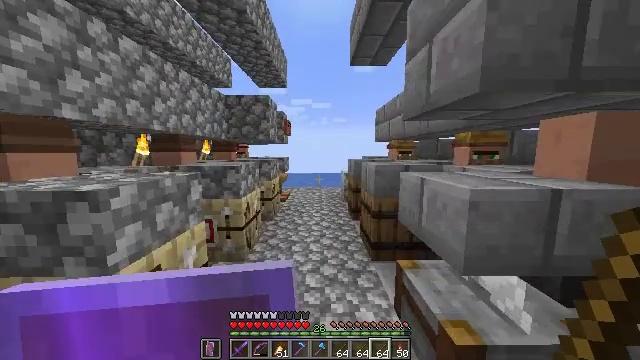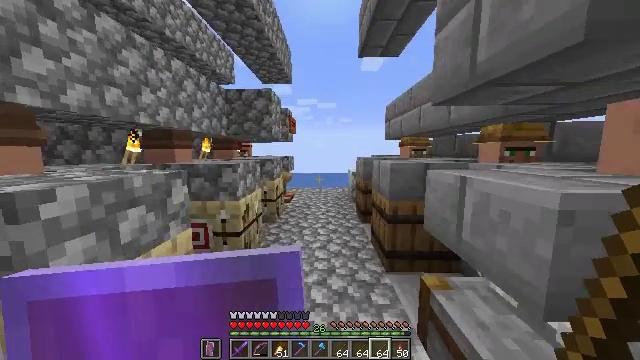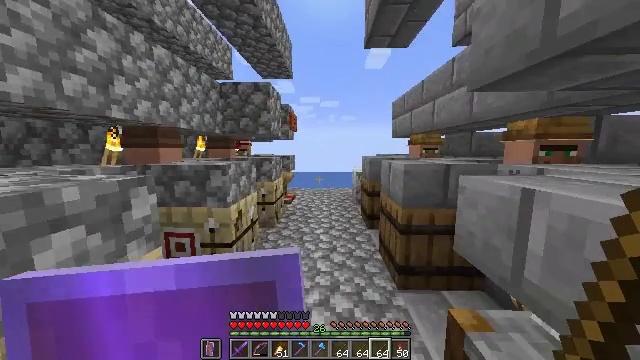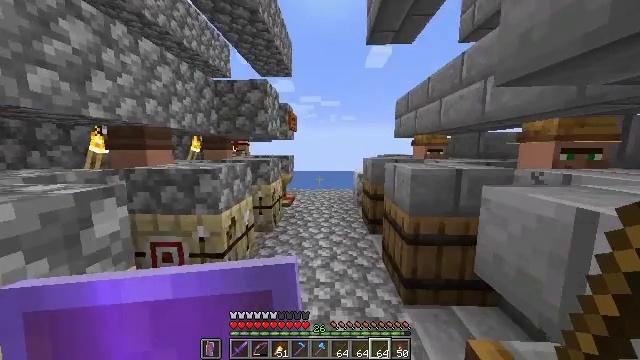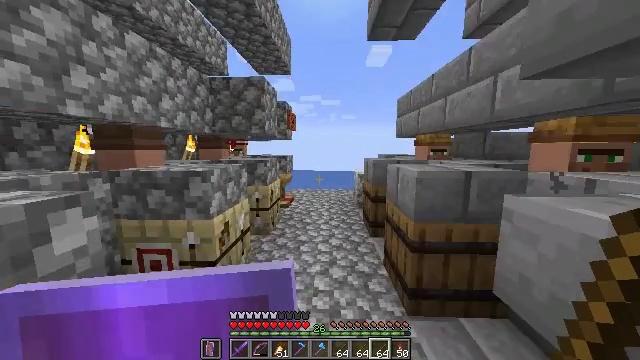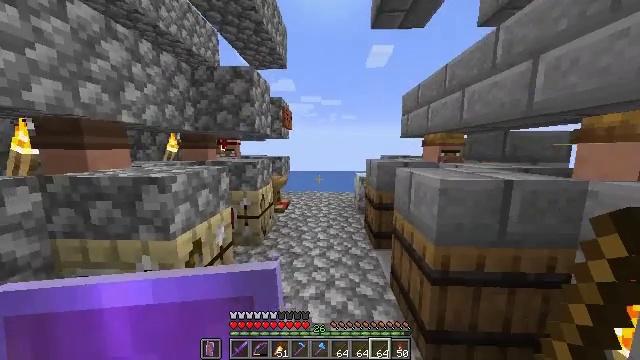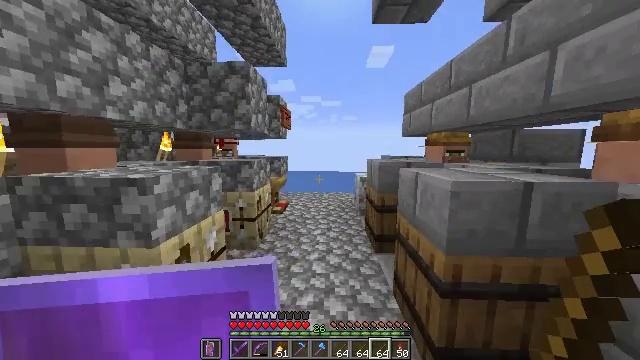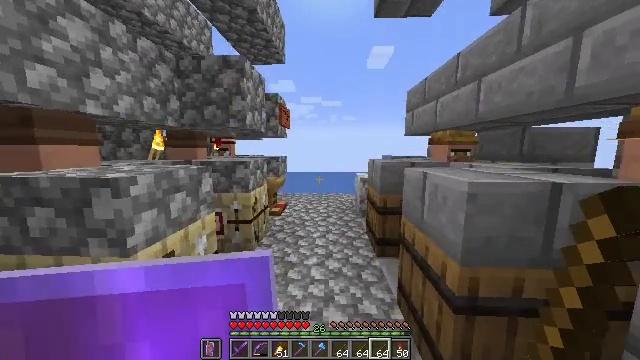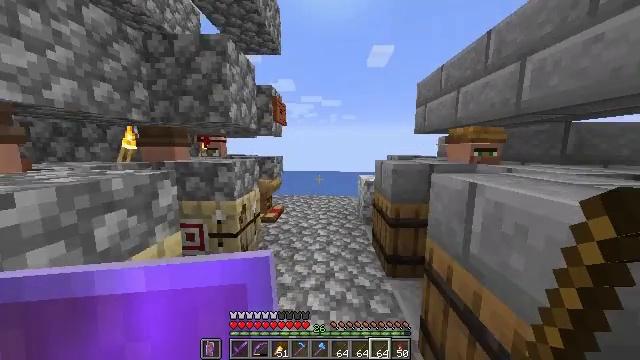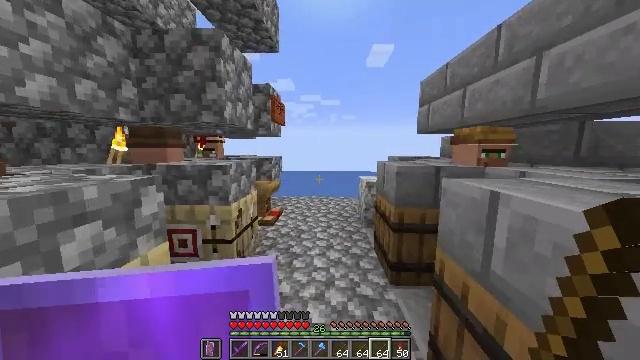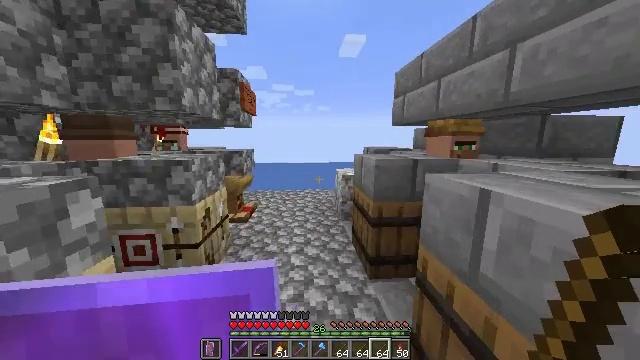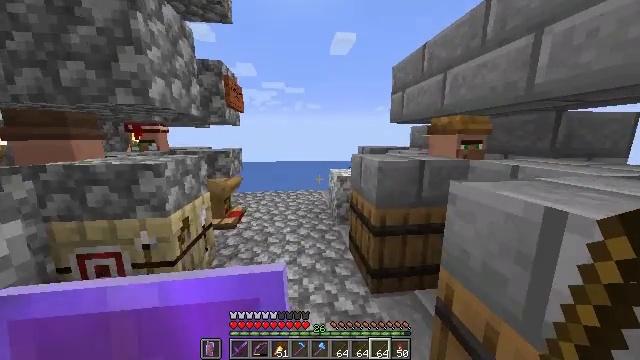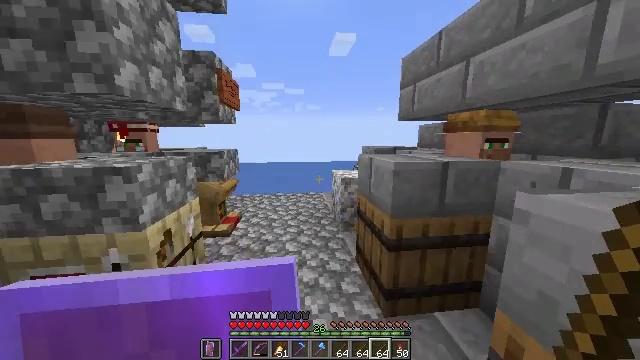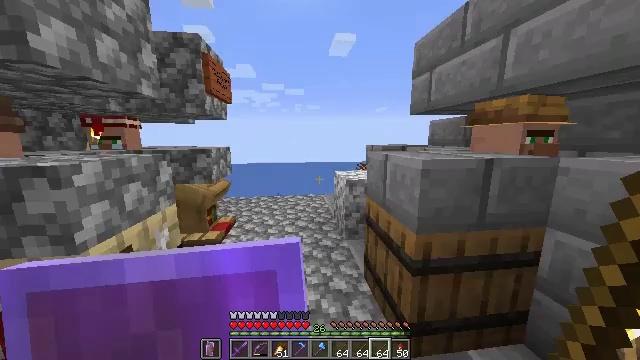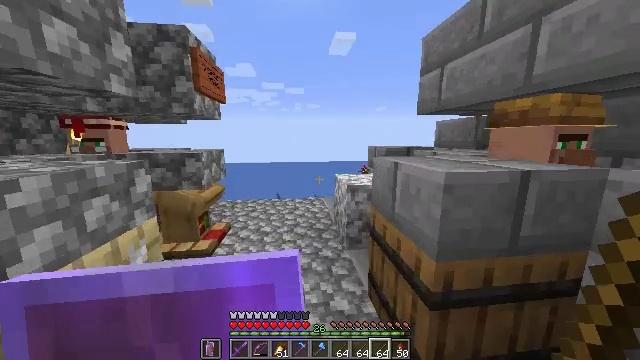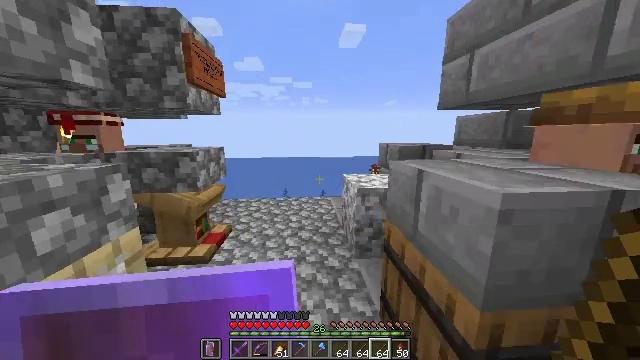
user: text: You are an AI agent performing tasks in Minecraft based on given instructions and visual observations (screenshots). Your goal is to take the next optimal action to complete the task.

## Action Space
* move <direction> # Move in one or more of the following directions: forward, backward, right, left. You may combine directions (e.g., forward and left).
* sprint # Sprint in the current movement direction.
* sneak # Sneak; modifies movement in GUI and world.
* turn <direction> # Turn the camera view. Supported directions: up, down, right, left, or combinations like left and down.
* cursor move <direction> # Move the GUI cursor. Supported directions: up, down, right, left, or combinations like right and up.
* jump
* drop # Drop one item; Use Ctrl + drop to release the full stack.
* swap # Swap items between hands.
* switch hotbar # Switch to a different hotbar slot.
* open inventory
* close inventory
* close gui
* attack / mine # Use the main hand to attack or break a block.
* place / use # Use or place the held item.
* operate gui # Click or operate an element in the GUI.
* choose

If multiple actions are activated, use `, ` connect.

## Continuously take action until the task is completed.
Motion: motion action
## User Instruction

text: craft item air
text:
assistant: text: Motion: move forward, sprint, turn left
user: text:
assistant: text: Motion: move forward, sprint
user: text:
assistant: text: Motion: move forward, sprint
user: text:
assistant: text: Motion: move forward, sprint
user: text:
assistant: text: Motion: move forward, sprint
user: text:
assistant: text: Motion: move forward, sprint
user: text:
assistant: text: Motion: move forward, sprint
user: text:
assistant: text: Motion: move forward, sprint
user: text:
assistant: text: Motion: move forward, sprint
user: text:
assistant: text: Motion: move forward, sprint, turn right and down
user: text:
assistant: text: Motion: move forward, sprint, turn right
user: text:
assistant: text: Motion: move forward, sprint
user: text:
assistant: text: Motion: move forward
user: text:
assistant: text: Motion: move forward, sprint
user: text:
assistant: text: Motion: move forward, sprint, turn left and down
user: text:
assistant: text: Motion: move forward, sprint, turn left and down
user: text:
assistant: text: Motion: move forward, sprint, turn left and down
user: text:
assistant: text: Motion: move forward, sprint
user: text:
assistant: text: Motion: move forward, sprint
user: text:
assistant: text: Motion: move forward, sprint
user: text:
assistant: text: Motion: move forward, sprint
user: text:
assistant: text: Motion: move forward, sprint
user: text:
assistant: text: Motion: move forward, sprint
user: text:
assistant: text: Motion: move forward, sprint
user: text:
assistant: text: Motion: move forward, sprint
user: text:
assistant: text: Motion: move forward, sprint
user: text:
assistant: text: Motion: move forward, sprint
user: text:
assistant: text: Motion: no_op
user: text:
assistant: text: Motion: no_op
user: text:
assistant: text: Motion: no_op